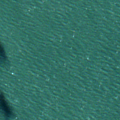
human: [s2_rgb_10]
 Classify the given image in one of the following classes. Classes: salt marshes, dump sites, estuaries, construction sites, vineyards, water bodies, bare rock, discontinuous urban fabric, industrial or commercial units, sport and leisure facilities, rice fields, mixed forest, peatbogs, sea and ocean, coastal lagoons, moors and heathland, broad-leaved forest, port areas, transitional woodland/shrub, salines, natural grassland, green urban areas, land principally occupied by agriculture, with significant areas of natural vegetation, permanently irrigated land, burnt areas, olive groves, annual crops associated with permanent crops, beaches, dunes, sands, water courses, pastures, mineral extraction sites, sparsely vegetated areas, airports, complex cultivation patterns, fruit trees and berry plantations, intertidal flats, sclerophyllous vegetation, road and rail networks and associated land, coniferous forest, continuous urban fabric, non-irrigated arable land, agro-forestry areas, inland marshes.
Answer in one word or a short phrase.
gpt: sea and ocean